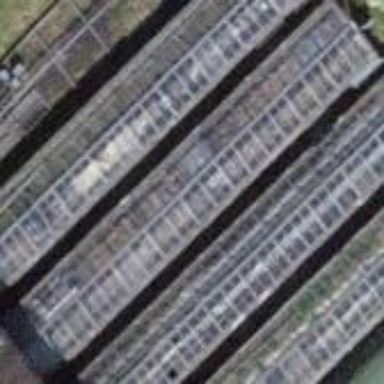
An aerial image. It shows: Greenhouse.